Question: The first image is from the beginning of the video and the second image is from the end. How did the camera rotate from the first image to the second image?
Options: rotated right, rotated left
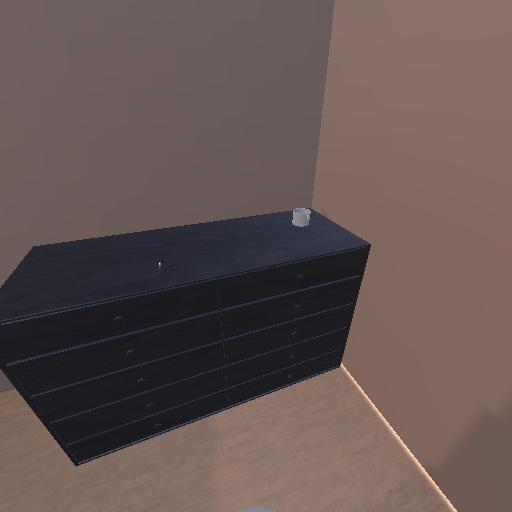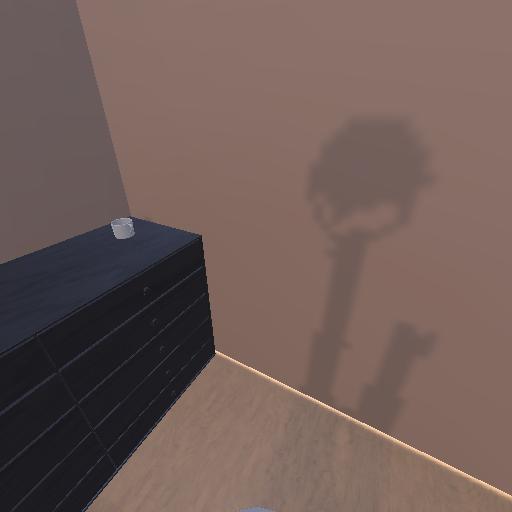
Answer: rotated right